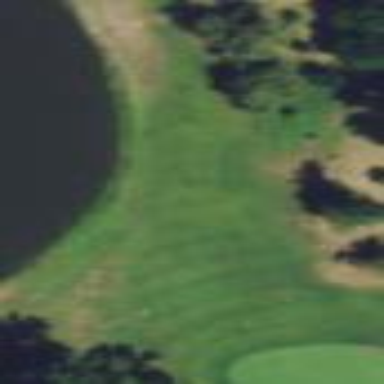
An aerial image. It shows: Recreational ground with grassy golf fairway. It is designated for golf sport activities.